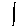
Label: line